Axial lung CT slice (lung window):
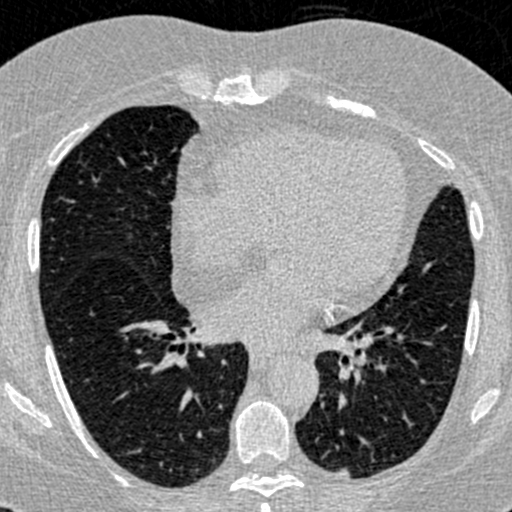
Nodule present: yes
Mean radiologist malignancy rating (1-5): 3